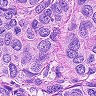
Metastatic tissue present: yes